Question: I'm having some difficulty exporting animated meshes from 3dsmax to Unity3d.
I've succeeded in getting transform animations to export ok, for instance if something is moving. But animated parameters on something dont seem to export, for instance the height of box.
Here are my fxb export settings

I'm guessing they are losing this information when they are turned from boxes to meshes and i must bake the animations on manually somehow but I have no idea how.
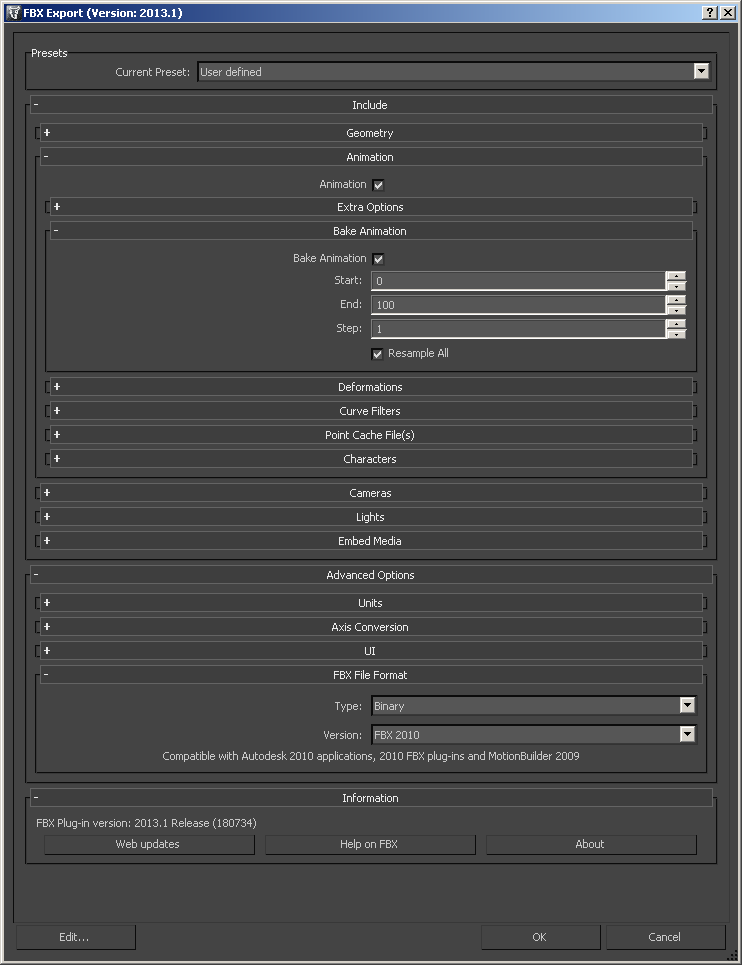
Answer: Vertex animation is not supported.
Use bones, skin the mesh and animate that way instead.